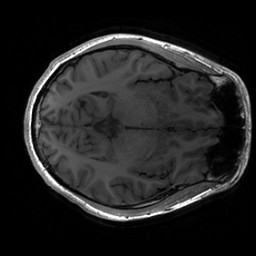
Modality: T1w
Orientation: axial
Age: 21
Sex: male